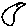
Label: moon